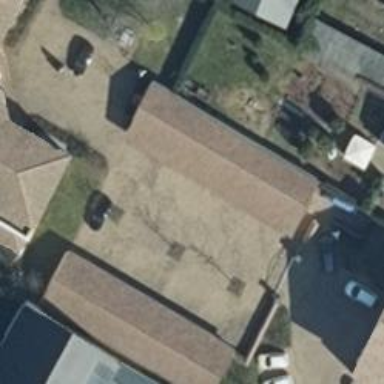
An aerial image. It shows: Group of garages.